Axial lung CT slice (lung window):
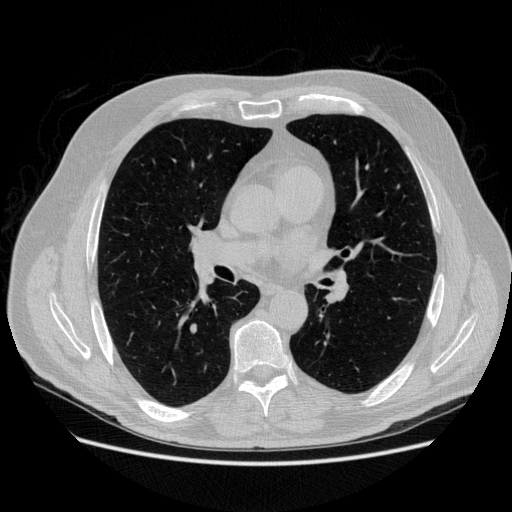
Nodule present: no